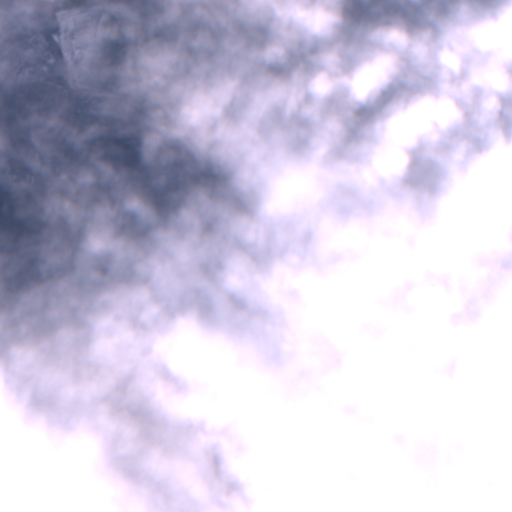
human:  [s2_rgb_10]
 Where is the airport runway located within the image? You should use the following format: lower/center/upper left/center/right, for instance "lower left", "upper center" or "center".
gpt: The airport runway is located in the center right of the image.
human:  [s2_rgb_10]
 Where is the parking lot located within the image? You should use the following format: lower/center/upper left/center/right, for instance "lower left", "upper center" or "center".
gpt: The parking lot is located in the upper right of the image.
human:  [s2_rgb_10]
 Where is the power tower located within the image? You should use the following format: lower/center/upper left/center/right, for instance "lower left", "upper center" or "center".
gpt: The power tower is located in the upper left of the image.
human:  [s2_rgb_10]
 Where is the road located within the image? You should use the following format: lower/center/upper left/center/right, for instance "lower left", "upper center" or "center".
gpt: There is no road in the image.